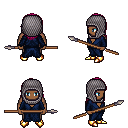
a pixel art fantasy rpg character, male body template, human, dark skin, blue robe, white pants, pink long hairstyle, chain hood, gold boots, spear, four views (front, back, left, right), 2x2 character sprite sheet, small pixel art, hard edges, no anti-aliasing